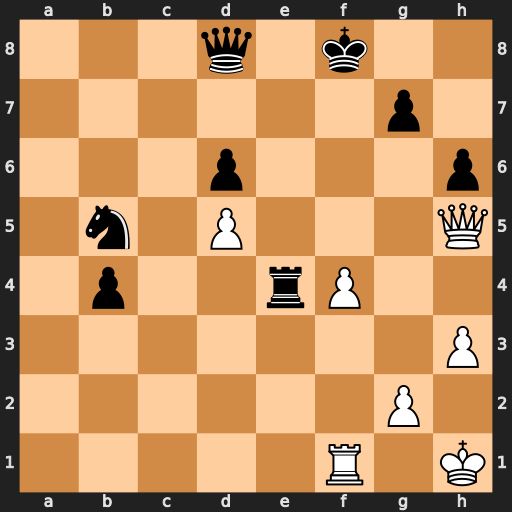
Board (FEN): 3q1k2/6p1/3p3p/1n1P3Q/1p2rP2/7P/6P1/5R1K
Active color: w
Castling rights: -
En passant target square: -
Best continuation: Qf5+ Qf6 Qxe4